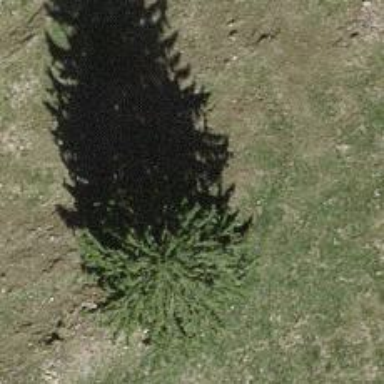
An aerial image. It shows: Evergreen needle-leaved tree in agricultural setting.